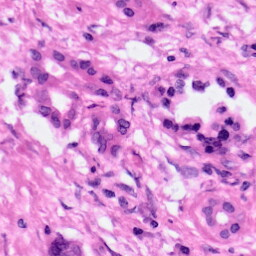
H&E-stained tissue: Pancreatic